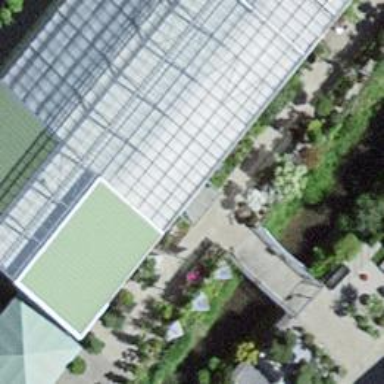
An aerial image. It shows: Garden center.